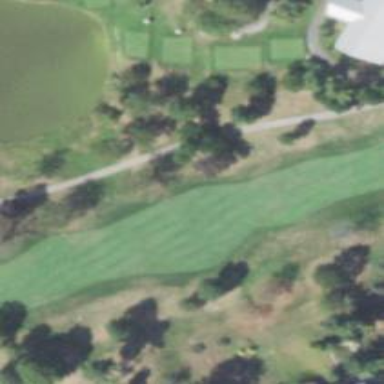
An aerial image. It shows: View of golf hole.